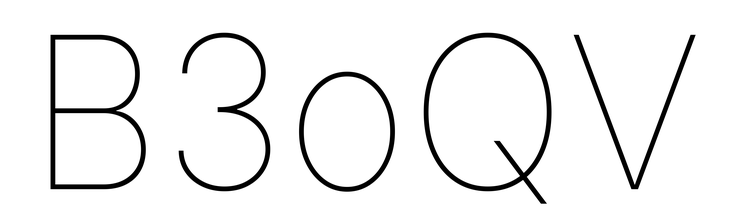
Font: Inter_Thin